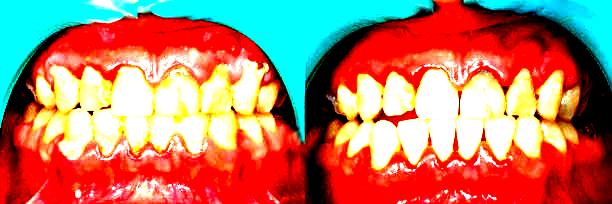
Condition: Calculus